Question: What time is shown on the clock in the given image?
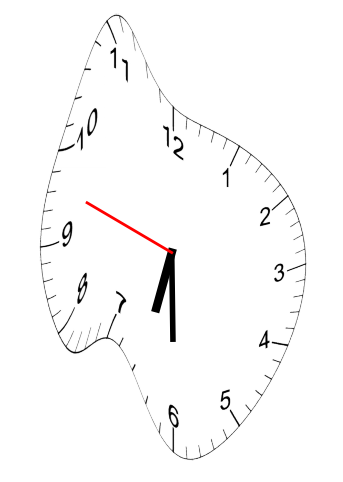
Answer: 06:29:48